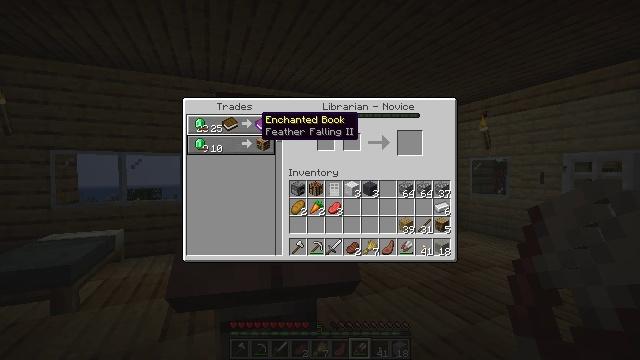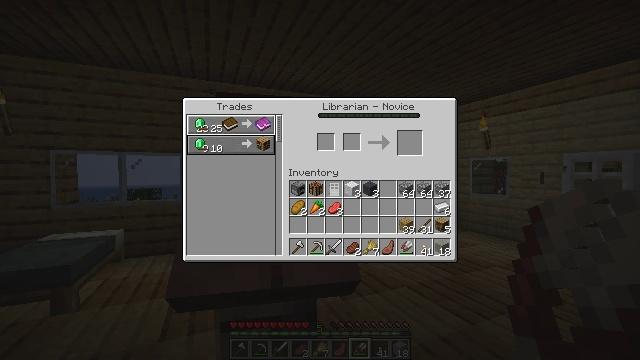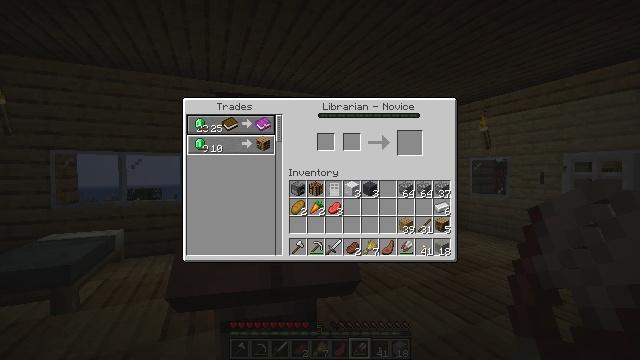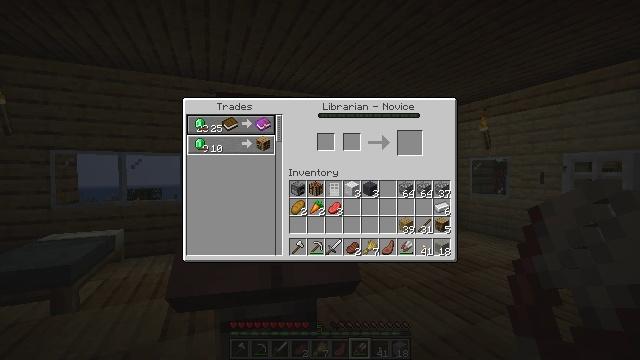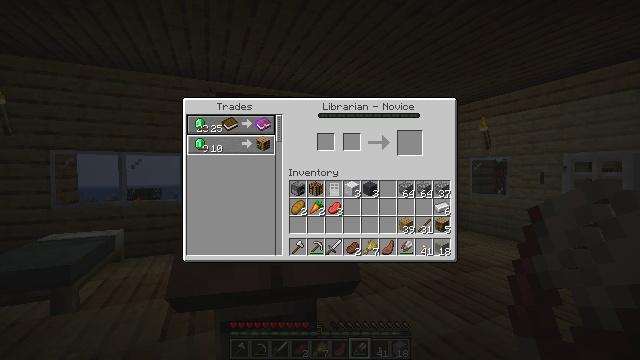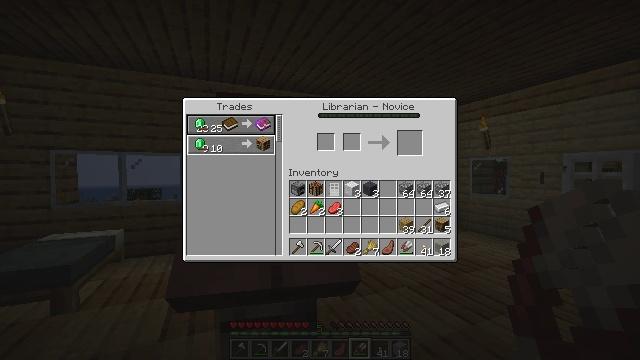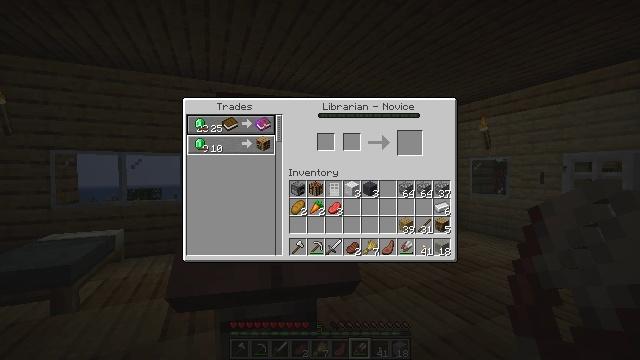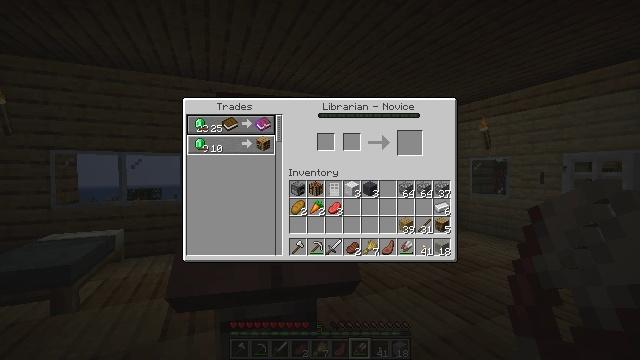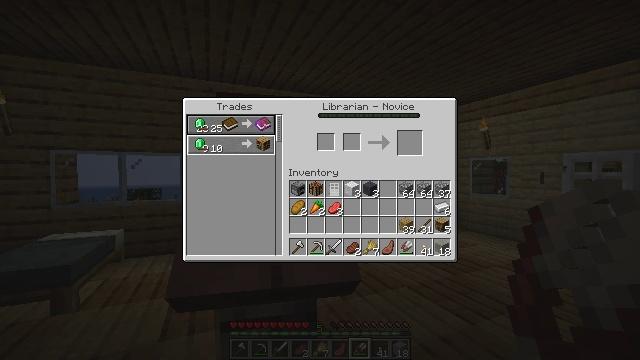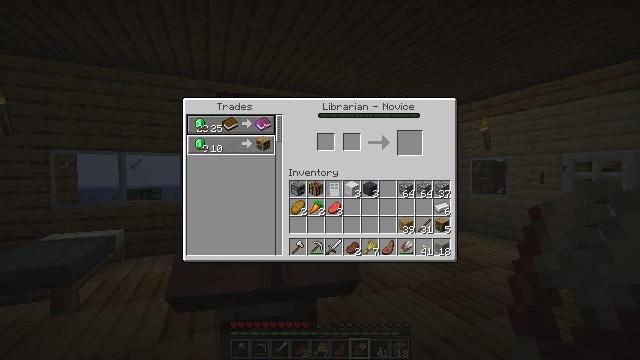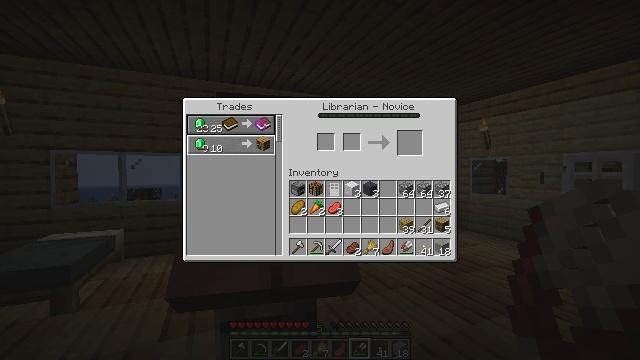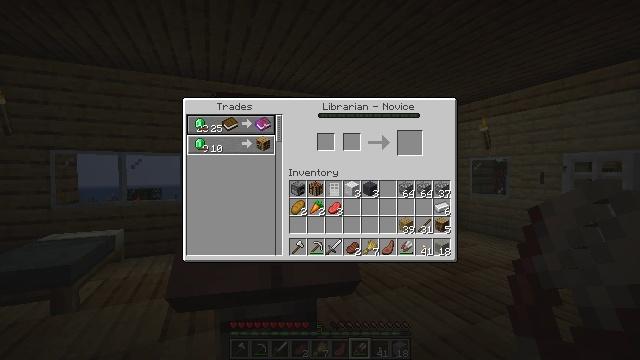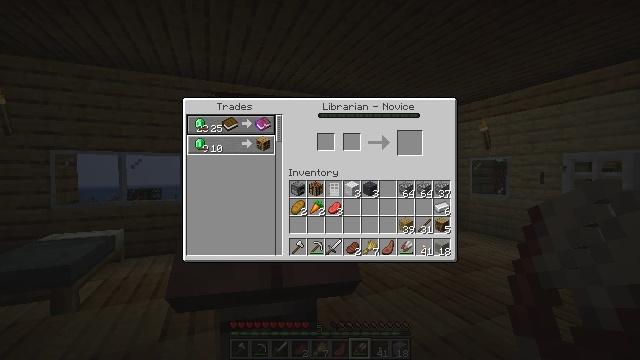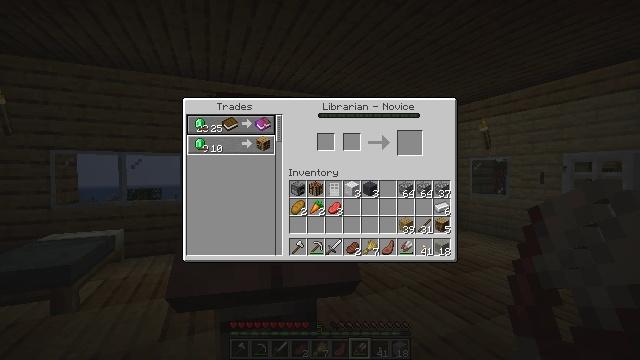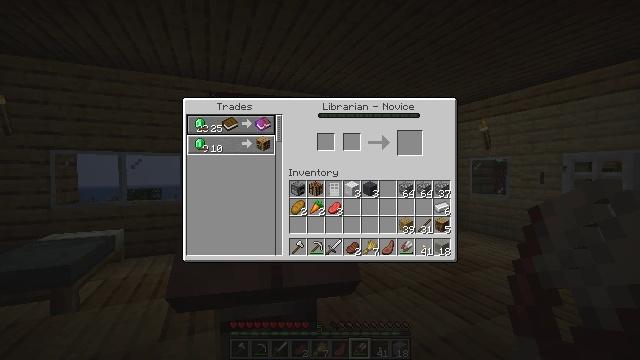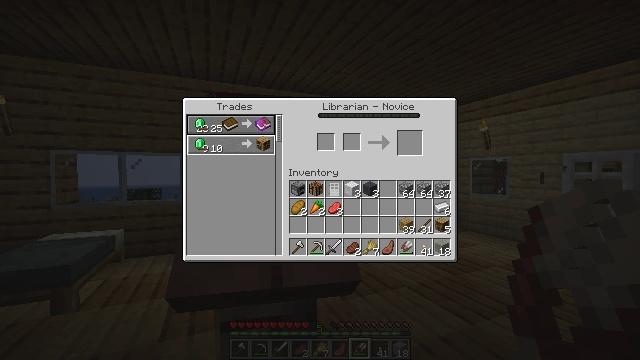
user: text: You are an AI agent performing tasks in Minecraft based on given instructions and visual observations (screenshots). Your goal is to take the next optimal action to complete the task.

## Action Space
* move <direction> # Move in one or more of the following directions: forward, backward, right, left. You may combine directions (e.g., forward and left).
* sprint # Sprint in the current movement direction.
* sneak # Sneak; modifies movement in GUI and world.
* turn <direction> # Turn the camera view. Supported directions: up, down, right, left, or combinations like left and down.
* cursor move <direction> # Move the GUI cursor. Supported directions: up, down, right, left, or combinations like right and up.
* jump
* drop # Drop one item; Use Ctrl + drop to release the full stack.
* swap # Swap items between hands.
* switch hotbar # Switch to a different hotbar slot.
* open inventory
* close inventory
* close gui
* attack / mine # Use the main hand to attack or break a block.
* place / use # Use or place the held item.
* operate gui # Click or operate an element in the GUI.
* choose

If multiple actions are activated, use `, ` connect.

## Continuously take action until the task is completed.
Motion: motion action
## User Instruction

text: Craft the gray bed in the crafting table.
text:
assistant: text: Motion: cursor move left
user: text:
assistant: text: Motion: cursor move left and down
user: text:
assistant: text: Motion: no_op
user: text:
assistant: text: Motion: cursor move left
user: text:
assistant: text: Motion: no_op
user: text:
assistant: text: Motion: cursor move left
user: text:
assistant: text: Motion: no_op
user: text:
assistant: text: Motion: no_op
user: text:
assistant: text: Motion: no_op
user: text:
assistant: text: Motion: no_op
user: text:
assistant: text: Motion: no_op
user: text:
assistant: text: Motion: no_op
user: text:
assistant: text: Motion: no_op
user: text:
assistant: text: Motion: no_op
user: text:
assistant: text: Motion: no_op
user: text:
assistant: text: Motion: no_op
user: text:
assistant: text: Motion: no_op
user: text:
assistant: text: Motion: no_op
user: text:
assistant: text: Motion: no_op
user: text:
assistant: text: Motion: no_op
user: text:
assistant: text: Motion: no_op
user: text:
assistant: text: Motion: cursor move right
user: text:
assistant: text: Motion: cursor move right
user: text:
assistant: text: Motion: no_op
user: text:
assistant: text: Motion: no_op
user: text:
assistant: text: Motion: no_op
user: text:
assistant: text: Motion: no_op
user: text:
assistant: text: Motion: no_op
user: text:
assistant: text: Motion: no_op
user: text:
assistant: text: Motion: no_op